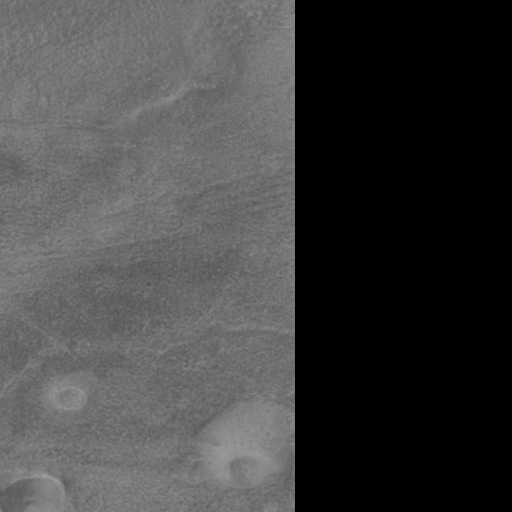
Classes present: Background, Cone